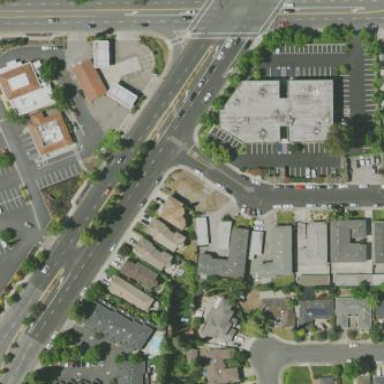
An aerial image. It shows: Ground-level median designed for traffic calming.